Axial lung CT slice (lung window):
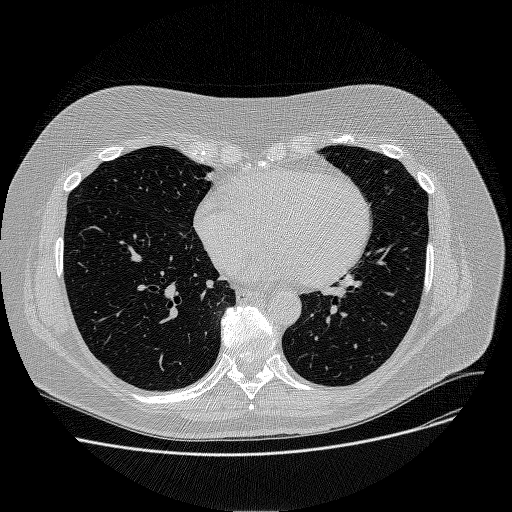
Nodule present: no